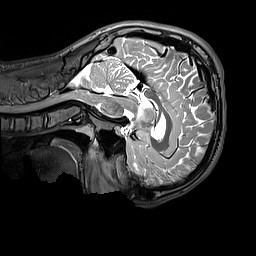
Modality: T2w
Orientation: sagittal
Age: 12
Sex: male
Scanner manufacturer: siemens
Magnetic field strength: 3 T
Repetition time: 3.2 s
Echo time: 0.408 s